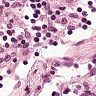
Metastatic tissue present: no